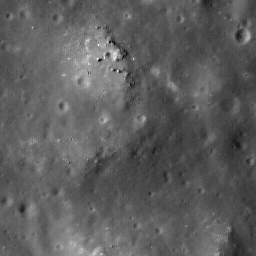
Host type: background_regolith
Lunar coordinates: latitude nan, longitude nan